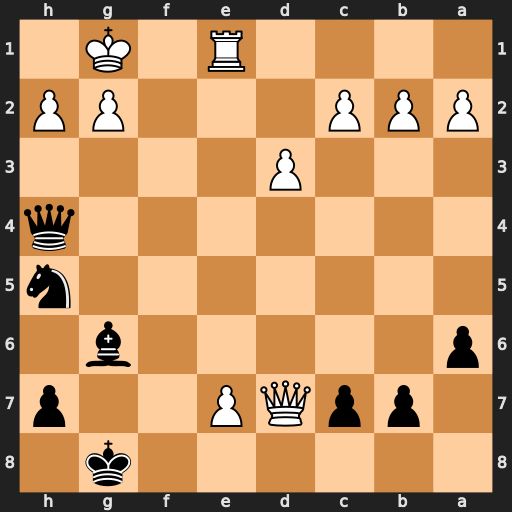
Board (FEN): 6k1/1ppQP2p/p5b1/7n/7q/3P4/PPP3PP/4R1K1
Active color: b
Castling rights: -
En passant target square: -
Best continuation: Qxe1#